九年级 · 度量几何学
(本小题 8.0 分)

如图, $A D$ 是 $\triangle A B C$ 的高, $C D=16, B D=12, \angle C=35^{\circ}$. 求 $\angle B$ (可以使用计算器, 精确到 $1^{\circ}$ ).

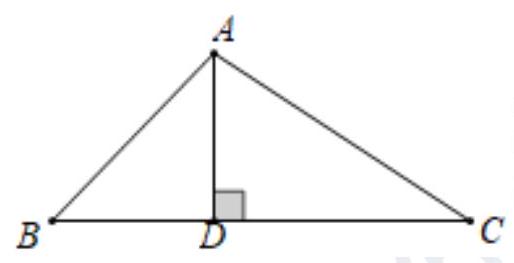
答案: 解： $\because A D \perp B C$,

$\therefore \angle A D C=\angle A D B=90^{\circ}$,

在Rt $\triangle A C D$ 中, $A D=C D \cdot \tan C=16 \times 0.70 \approx 11.20$,

在Rt $\triangle A B D$ 中, $\tan B=\frac{A D}{B D}=\frac{11.20}{12} \approx 0.93$,

$\therefore \angle B \approx 43^{\circ}$.

【解析】本题考查计算器一三角函数, 解题的关键是熟练掌握基本知识, 属于基础题型.

在 Rt $\triangle A C D$ 中, 求出 $A D$, 再在 $R t \triangle A B D$ 中, 利用正切函数的定义求出 $\angle B$.